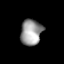
Tissue: lung
Cell type: Epithelial cells
Senescence score: 0.137
Nuclear area (px): 539
Mean DAPI intensity: 153.091